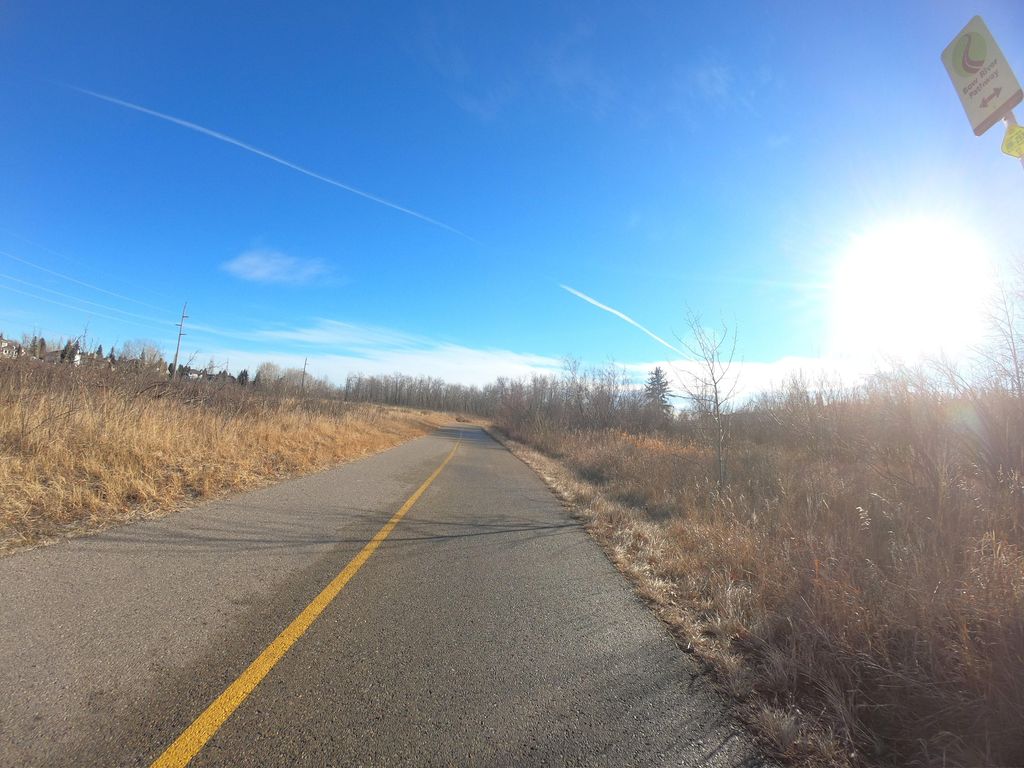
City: calgary